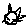
Label: cat